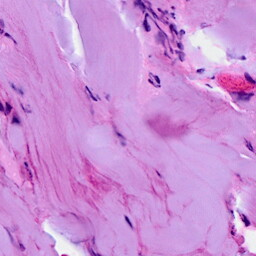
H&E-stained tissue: Breast